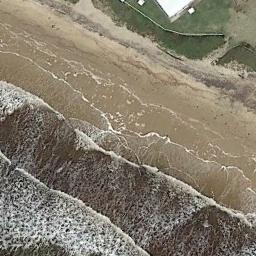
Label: beach